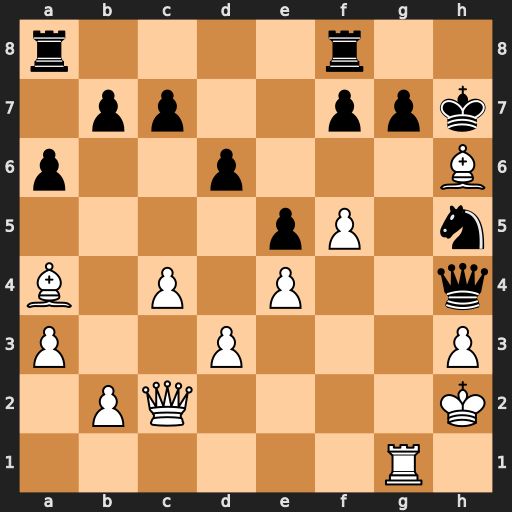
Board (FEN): r4r2/1pp2ppk/p2p3B/4pP1n/B1P1P2q/P2P3P/1PQ4K/6R1
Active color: w
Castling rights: -
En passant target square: -
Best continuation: Bg5 Qf4+ Bxf4